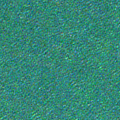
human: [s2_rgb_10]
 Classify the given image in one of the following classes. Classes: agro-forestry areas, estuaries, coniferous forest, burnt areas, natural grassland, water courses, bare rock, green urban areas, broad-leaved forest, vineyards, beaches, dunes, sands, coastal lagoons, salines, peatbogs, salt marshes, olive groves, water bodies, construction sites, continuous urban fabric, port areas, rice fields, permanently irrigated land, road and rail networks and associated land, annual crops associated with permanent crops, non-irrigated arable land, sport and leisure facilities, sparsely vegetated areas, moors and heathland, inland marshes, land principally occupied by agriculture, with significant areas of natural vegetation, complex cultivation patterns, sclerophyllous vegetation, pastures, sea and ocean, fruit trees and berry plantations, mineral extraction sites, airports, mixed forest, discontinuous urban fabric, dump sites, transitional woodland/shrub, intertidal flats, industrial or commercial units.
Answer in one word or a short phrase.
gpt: sea and ocean